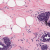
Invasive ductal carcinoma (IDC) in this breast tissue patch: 0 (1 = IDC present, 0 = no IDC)